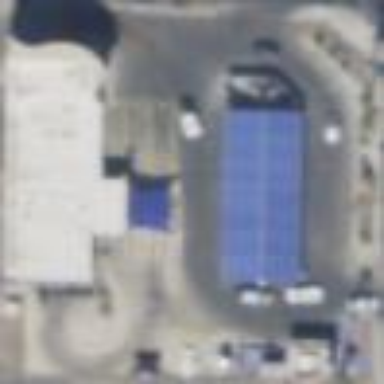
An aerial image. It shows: Car wash facility.